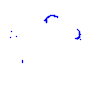
Particle: proton